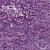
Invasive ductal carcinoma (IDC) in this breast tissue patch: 1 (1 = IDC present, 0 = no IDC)